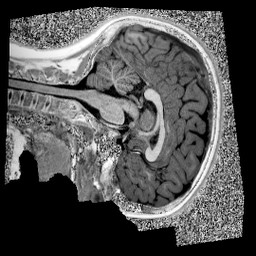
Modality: UNIT1
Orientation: sagittal
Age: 9
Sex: male
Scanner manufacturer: siemens
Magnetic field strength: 3 T
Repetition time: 4 s
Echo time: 0.00303 s